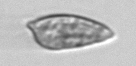
Label: Prorocentrum_dentatum